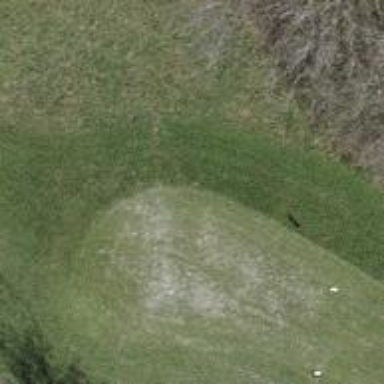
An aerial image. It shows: Golf tee.